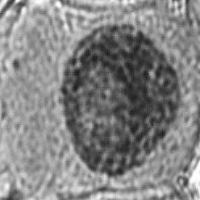
Label: prophase